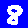
Digit: 8